Brain MRI, t1w sequence, axial 2D slice.
Patient: age 35, sex F, weight 78 kg, height 1.78 m
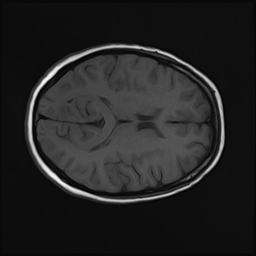